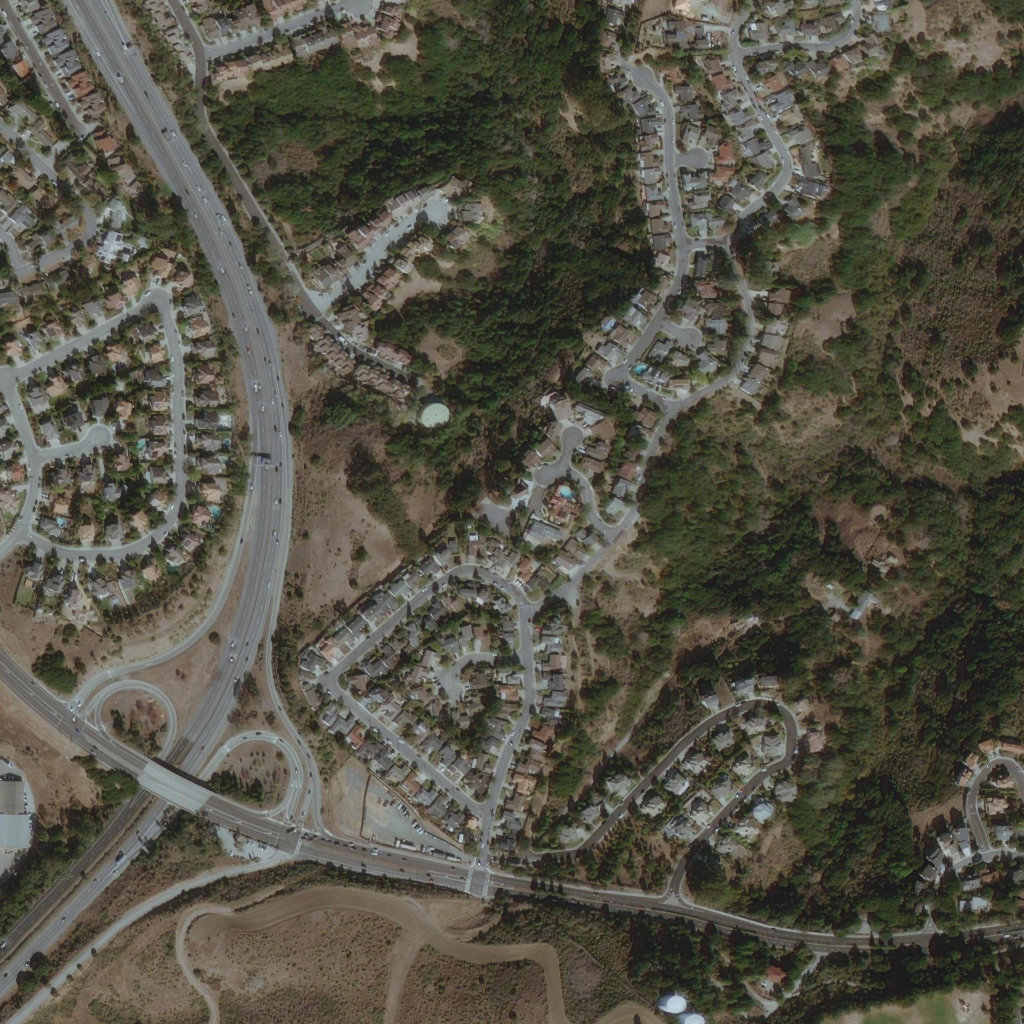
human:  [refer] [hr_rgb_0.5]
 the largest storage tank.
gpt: <box>[[40, 39, 43, 41, 0]]</box>